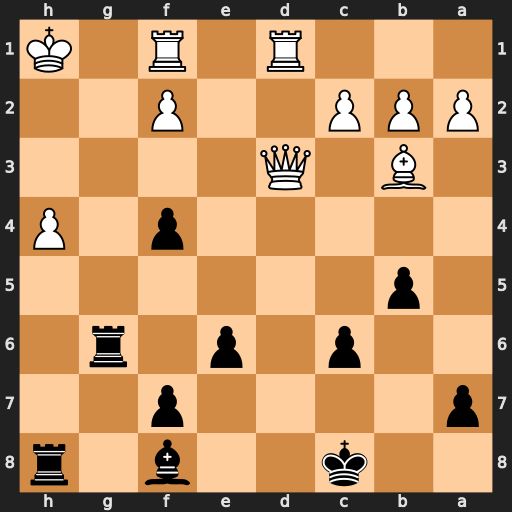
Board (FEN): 2k2b1r/p4p2/2p1p1r1/1p6/5p1P/1B1Q4/PPP2P2/3R1R1K
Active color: b
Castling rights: -
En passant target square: -
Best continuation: Rxh4+ Qh3 Rxh3#